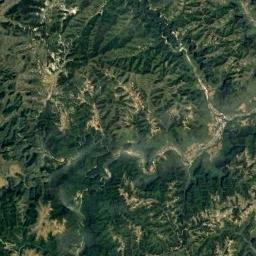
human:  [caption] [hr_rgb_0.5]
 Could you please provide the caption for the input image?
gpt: Half of the area on this mountain is covered by vegetation .

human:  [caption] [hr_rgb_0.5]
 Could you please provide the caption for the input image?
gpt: There are a lot of trees on the mountain .

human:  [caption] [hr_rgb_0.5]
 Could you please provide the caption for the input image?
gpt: The mountain is full of green plants .

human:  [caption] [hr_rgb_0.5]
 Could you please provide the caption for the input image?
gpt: The folded mountain has a continuous series of rugged mountains and is covered with dense vegetation .

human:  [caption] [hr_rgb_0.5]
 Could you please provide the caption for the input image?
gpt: There are some ridges on the green mountain .